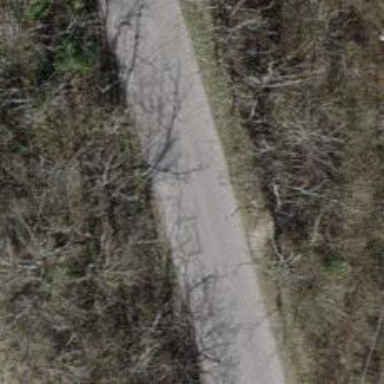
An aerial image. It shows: Unclassified asphalt road with no sidewalk.